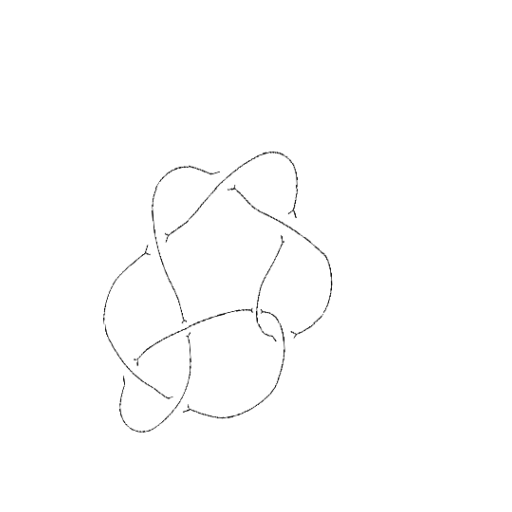
Crossing number: 8